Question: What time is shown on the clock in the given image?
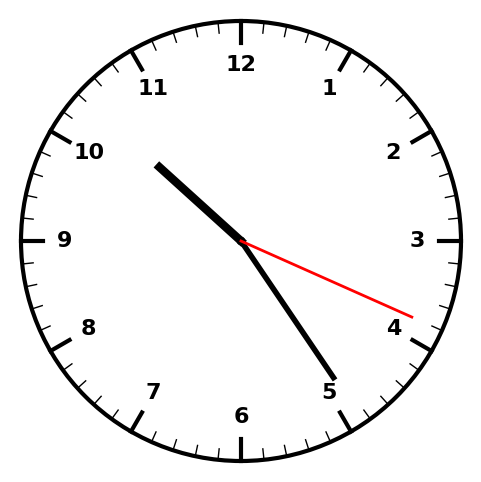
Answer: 10:24:19